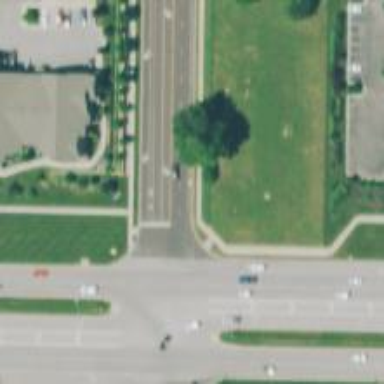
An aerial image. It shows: Solid stop line on the road.